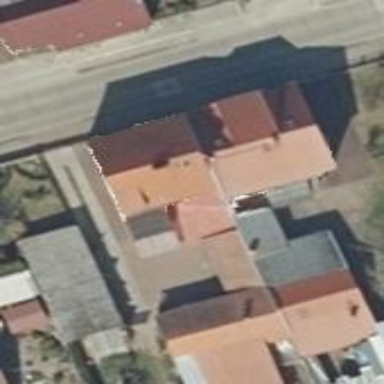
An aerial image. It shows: Residential building.